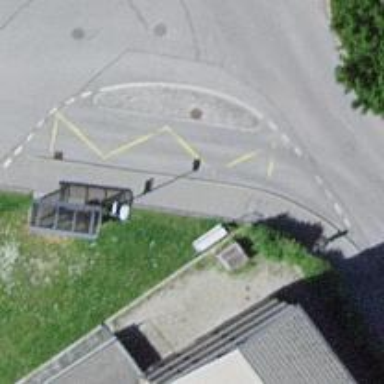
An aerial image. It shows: Bus stop with sheltered platform for public transport.